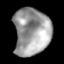
Tissue: lung
Cell type: Others
Senescence score: 0.2299
Nuclear area (px): 1676
Mean DAPI intensity: 157.924